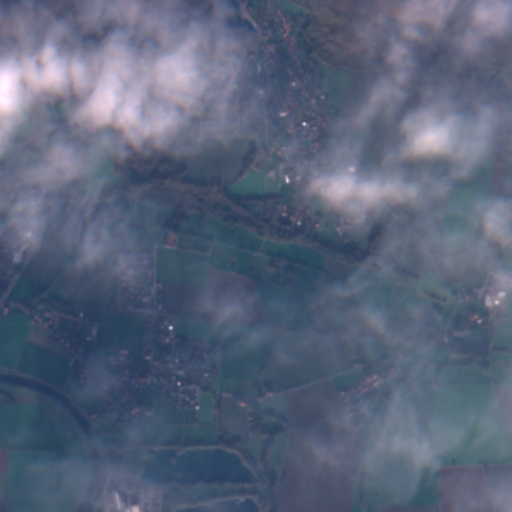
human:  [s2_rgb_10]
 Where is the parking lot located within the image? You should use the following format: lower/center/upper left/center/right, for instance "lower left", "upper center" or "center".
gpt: The parking lot is located in the center of the image.
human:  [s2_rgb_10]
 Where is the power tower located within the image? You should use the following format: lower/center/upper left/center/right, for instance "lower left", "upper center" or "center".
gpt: The power tower is located in the lower right of the image.
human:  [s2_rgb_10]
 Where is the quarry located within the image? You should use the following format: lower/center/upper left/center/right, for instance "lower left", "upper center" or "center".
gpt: The quarry is located in the upper right of the image.
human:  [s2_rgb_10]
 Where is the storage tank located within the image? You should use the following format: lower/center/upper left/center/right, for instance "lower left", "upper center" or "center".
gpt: The storage tank is located in the lower left of the image.
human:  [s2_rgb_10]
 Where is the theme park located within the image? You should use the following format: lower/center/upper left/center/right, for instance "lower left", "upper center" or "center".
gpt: The theme park is located in the upper center of the image.
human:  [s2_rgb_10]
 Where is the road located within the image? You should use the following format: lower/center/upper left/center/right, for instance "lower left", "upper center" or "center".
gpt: There is no road in the image.